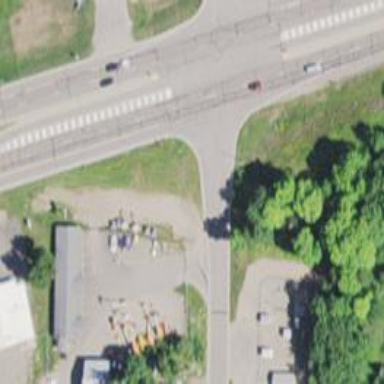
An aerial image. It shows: Stop road.